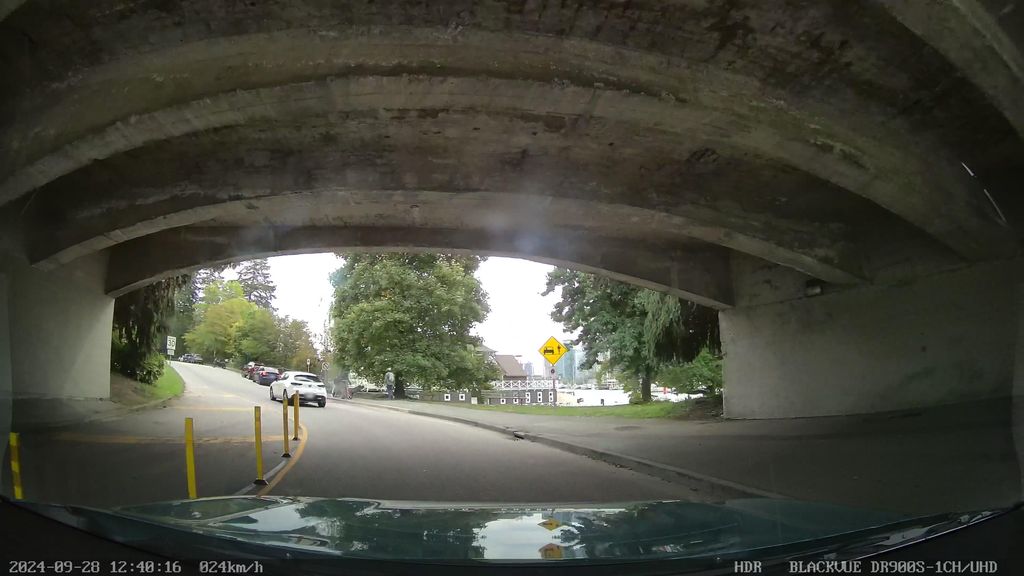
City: vancouver